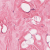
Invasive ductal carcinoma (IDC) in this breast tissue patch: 0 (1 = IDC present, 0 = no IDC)